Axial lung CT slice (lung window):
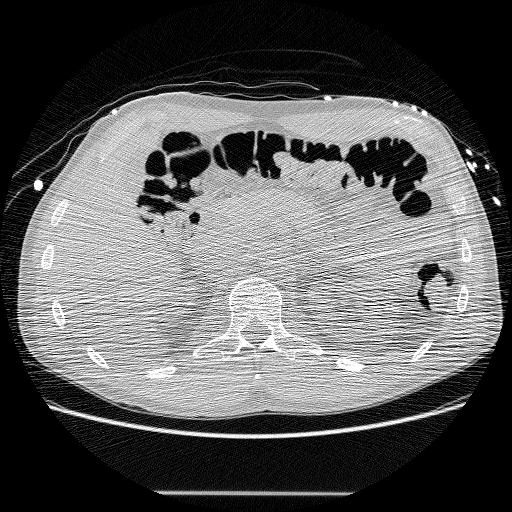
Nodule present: no